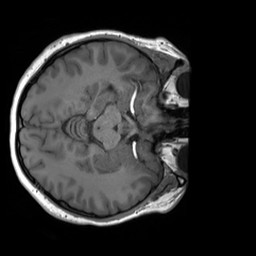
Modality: T1w
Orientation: axial
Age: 22
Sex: female
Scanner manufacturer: siemens
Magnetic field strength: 3 T
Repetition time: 1.8 s
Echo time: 0.00232 s